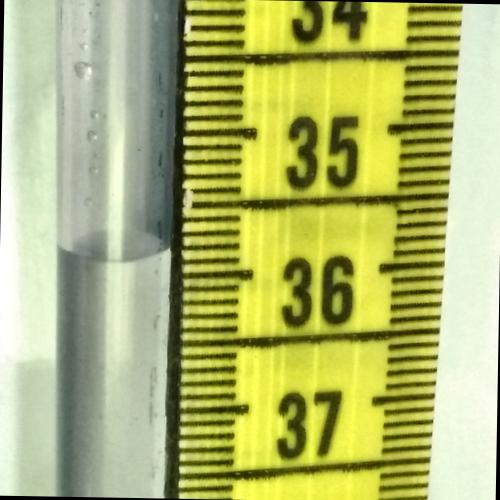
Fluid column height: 35.8 cm